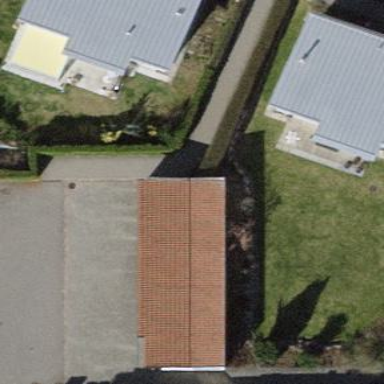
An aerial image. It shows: Group of garages.